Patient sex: M
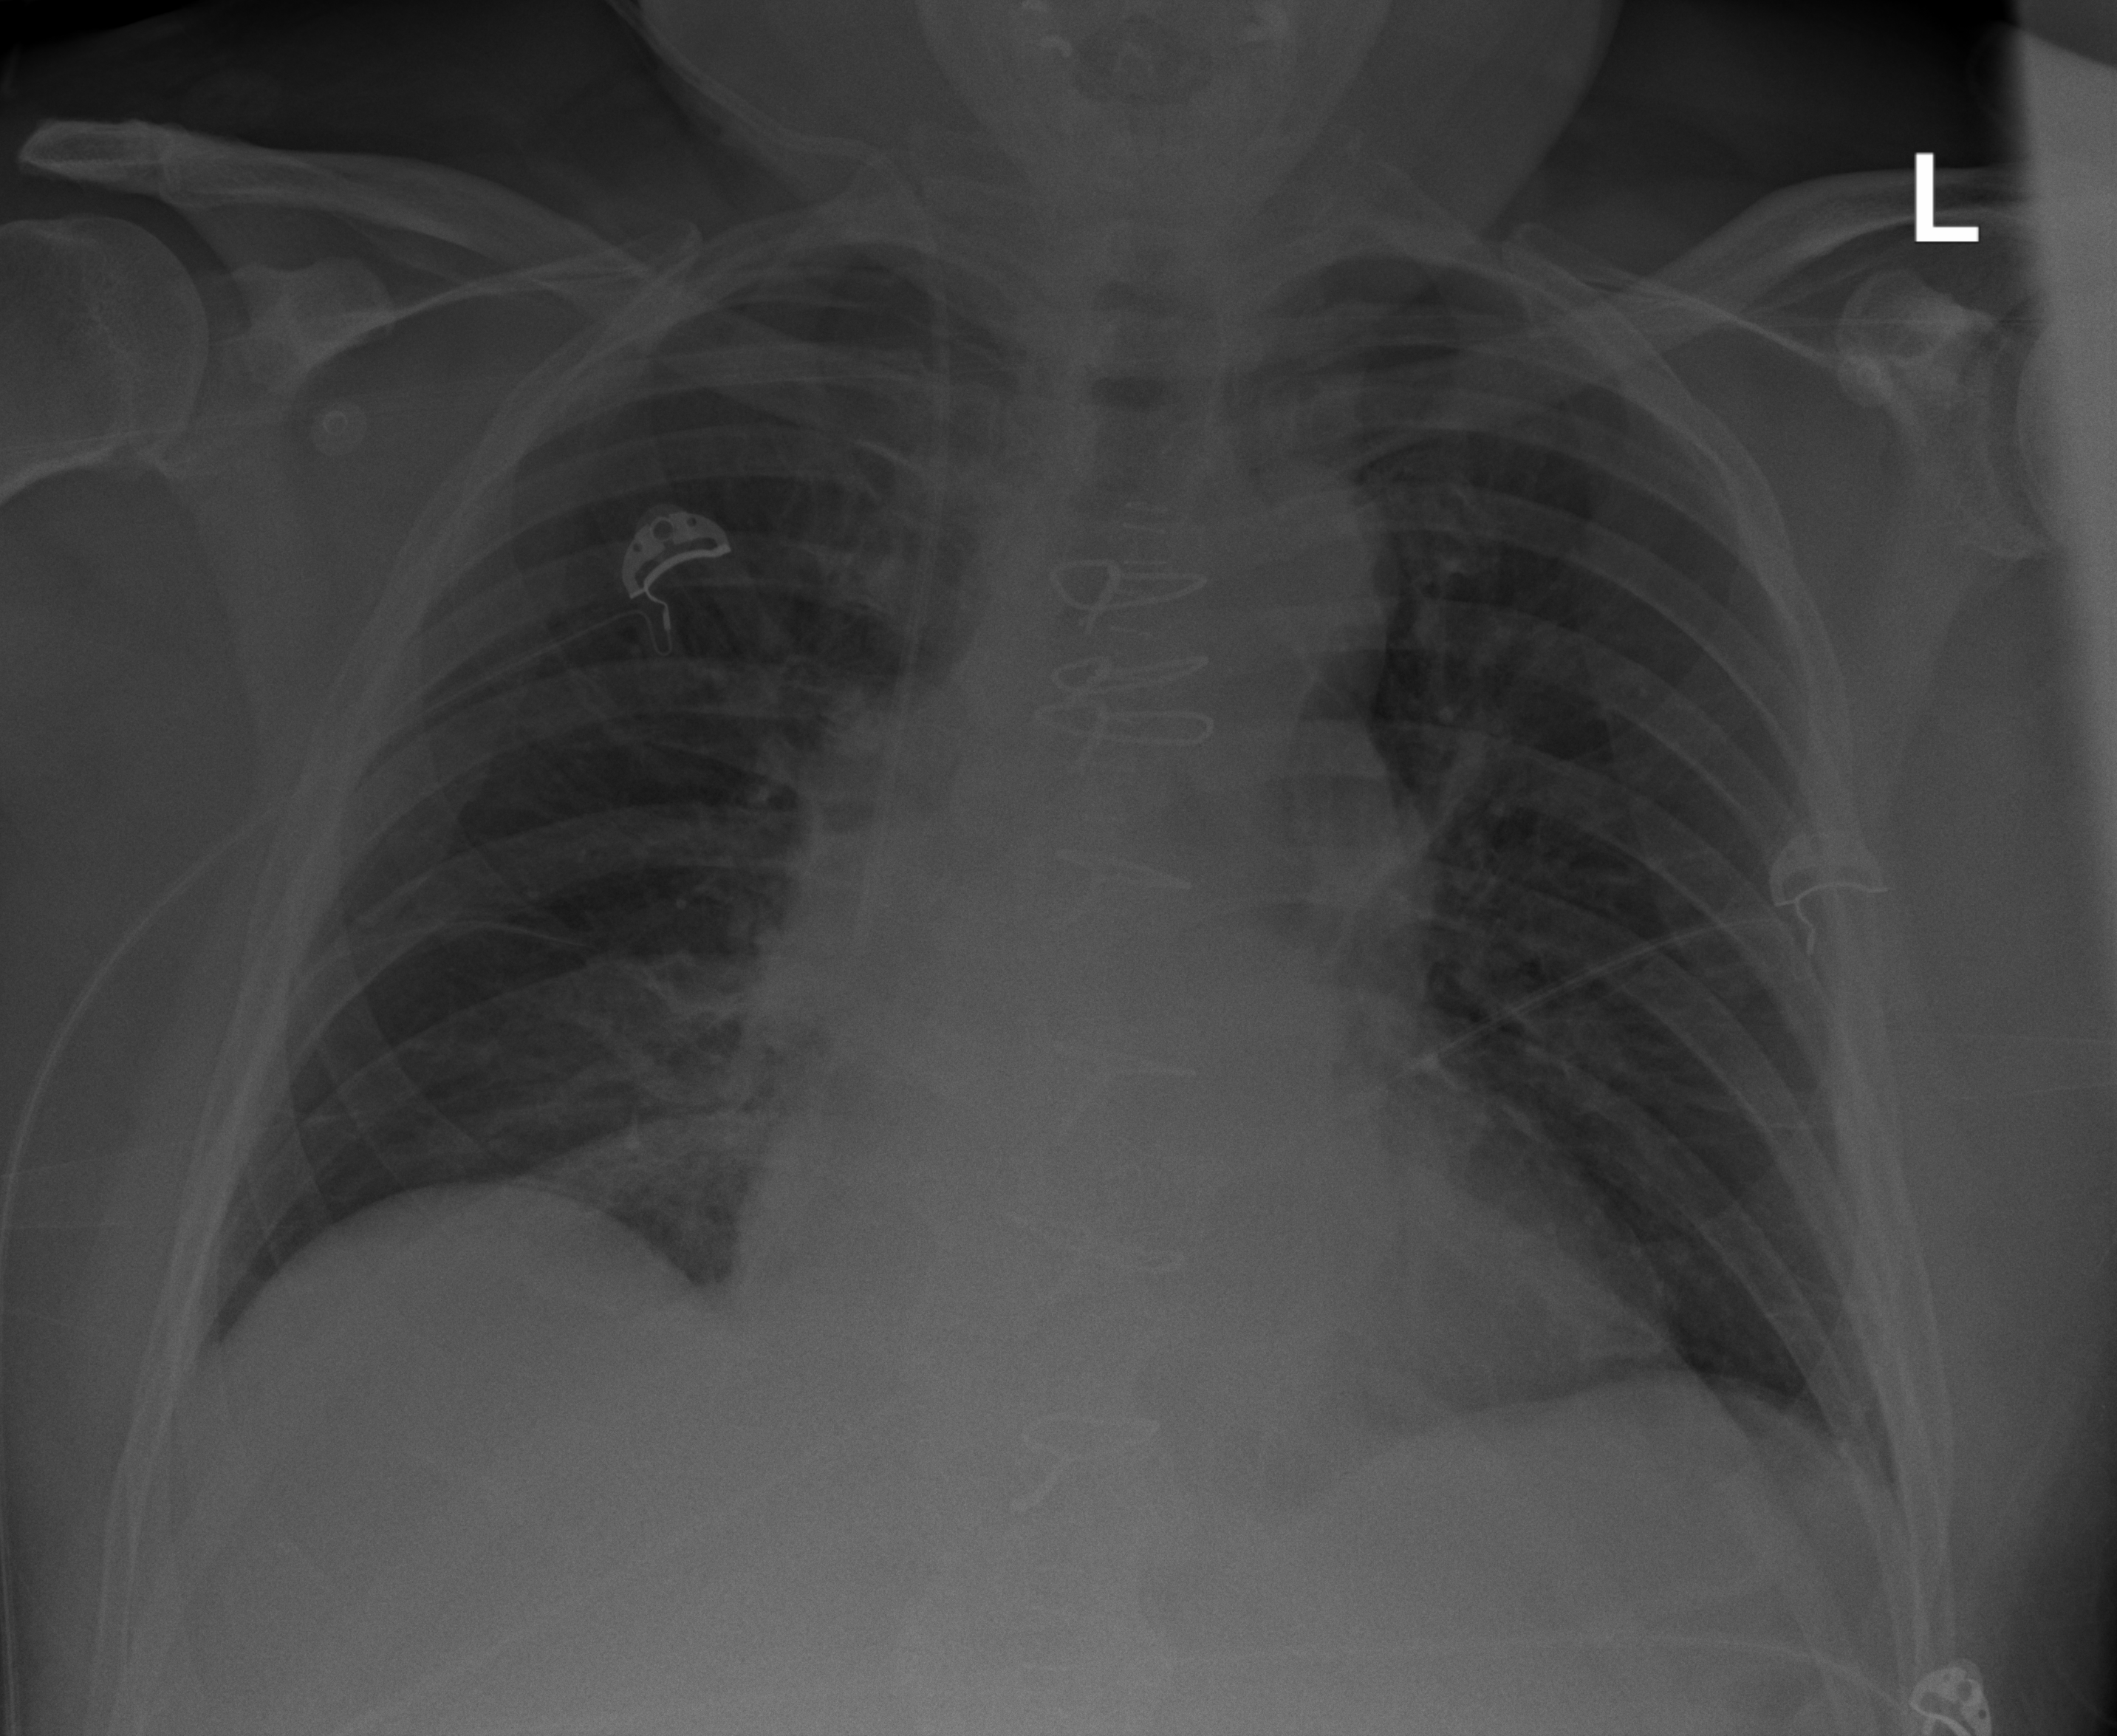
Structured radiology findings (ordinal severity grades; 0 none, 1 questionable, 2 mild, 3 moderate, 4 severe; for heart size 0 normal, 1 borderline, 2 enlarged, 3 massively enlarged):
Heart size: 2
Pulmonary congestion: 2
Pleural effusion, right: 0
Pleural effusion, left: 2
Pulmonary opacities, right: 1
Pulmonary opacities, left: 1
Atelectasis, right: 0
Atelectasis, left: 2